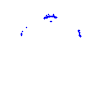
Particle: proton